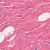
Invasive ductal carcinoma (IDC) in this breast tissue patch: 0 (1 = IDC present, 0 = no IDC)